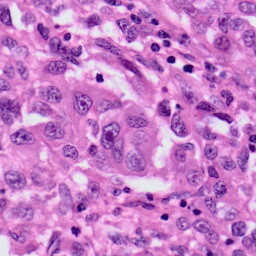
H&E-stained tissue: Skin